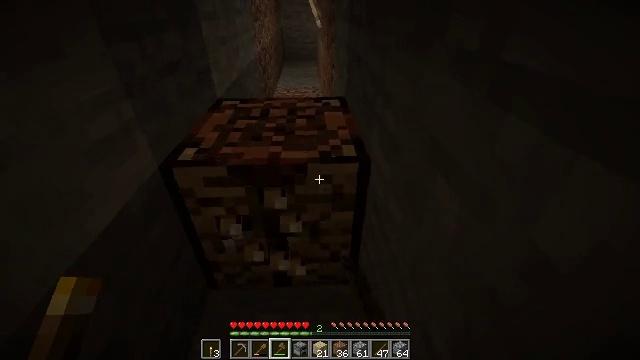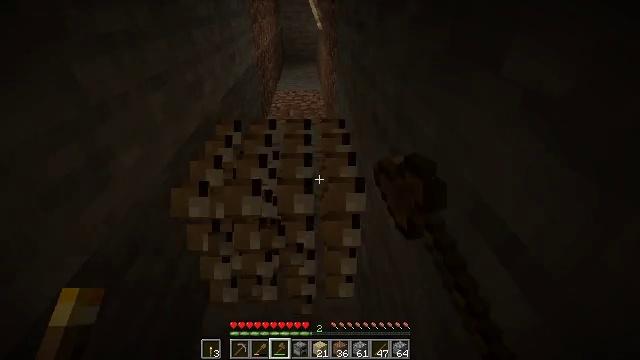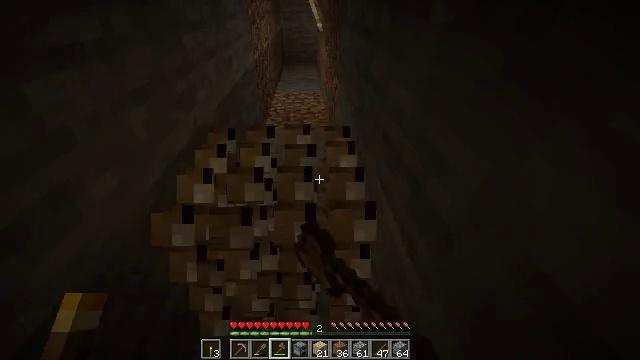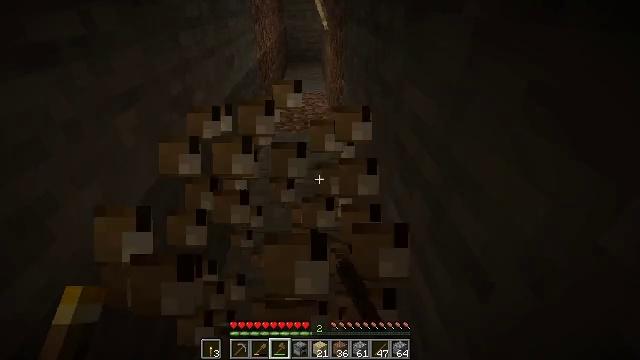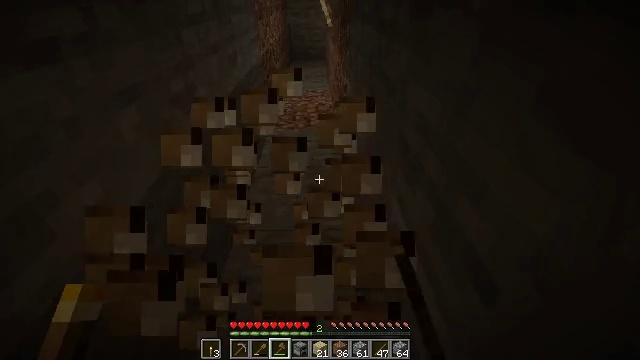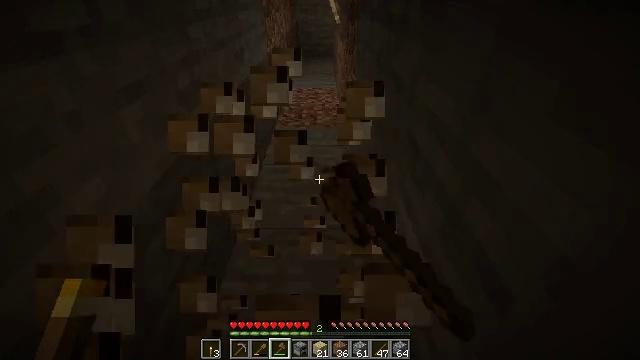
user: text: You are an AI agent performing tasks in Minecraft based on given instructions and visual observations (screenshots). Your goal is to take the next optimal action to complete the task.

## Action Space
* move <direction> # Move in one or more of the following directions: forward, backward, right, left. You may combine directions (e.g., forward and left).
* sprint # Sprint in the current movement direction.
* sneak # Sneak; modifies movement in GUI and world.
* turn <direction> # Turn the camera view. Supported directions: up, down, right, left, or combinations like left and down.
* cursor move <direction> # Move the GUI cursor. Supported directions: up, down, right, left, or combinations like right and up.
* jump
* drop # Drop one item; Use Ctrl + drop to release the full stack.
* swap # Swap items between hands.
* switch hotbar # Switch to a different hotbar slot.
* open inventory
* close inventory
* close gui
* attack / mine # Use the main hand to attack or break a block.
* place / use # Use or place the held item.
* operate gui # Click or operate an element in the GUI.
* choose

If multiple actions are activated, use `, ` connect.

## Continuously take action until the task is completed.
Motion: motion action
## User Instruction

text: Attack the crafting table to break it.
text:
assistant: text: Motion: move forward, attack / mine
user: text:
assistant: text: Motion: attack / mine
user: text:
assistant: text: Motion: attack / mine
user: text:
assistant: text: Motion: attack / mine
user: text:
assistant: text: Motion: turn left, attack / mine
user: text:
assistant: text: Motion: attack / mine